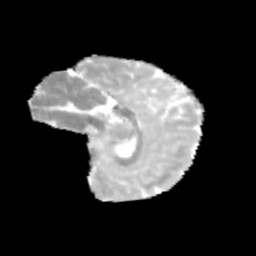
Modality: MD
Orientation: sagittal
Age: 11
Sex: female
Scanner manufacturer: siemens
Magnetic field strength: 3 T
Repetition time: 3.8 s
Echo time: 0.07 s